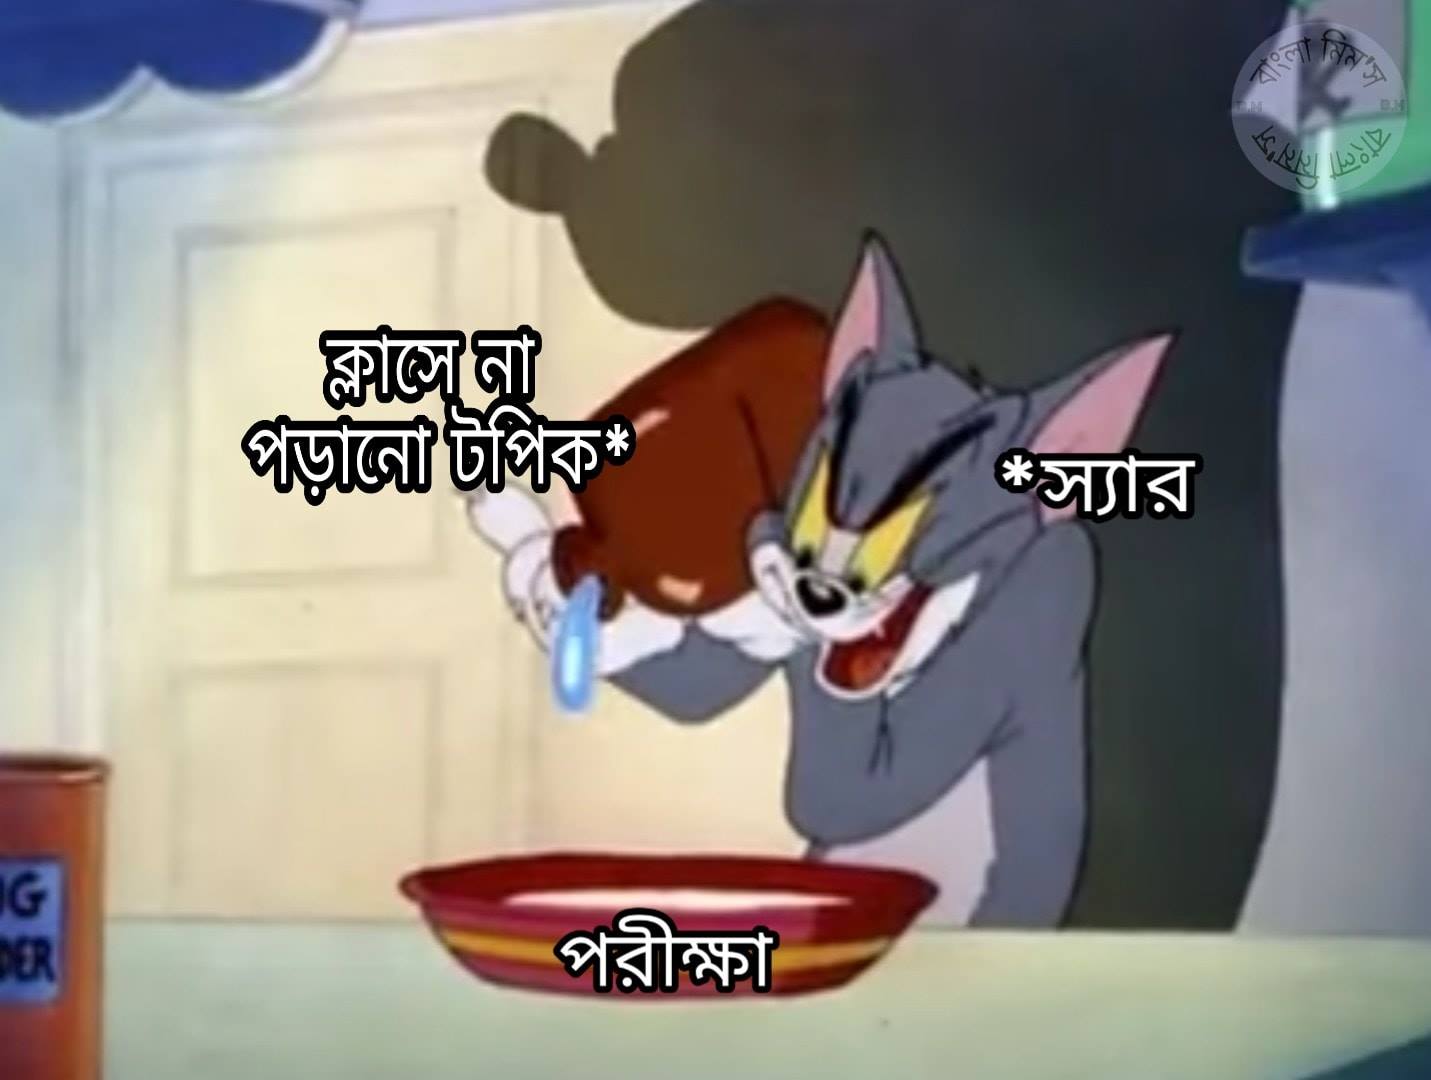
Caption: ক্লাসে না পড়ানো টপিক*      *স্যার      পরীক্ষা
Label: non-hate